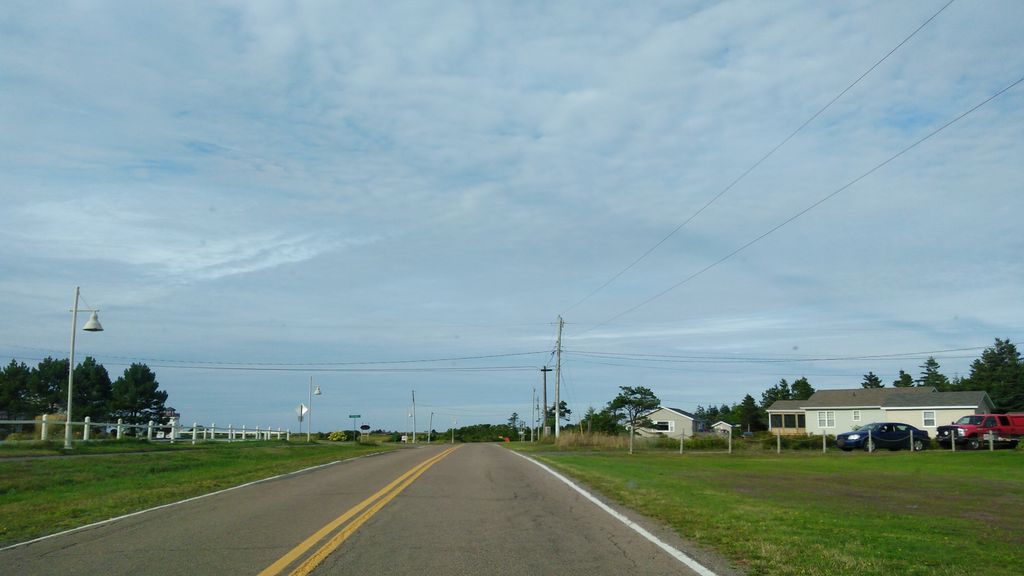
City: charlottetown